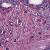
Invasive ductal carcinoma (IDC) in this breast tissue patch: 1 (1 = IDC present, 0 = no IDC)